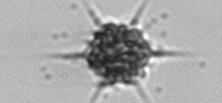
Label: Dictyocha